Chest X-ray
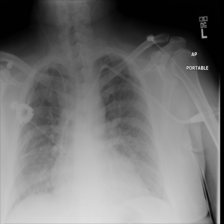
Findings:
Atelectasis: negative
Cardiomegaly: negative
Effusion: negative
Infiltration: negative
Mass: negative
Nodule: negative
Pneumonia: negative
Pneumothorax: negative
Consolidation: negative
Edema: positive
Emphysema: negative
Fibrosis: negative
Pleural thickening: negative
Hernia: negative